Question: I am working on a task on asp.net and am idle on one aspx page, where it helps to increase/decrease the calendar cell, I just wanted to know the value of a variable by debugging so that , i will know what to change am new to marionette and need some help to get those values so that i can go ahead with this issue, am attaching the script.
i even searched many sites to debug the backbone, got chrome plugin to debug but of no help.

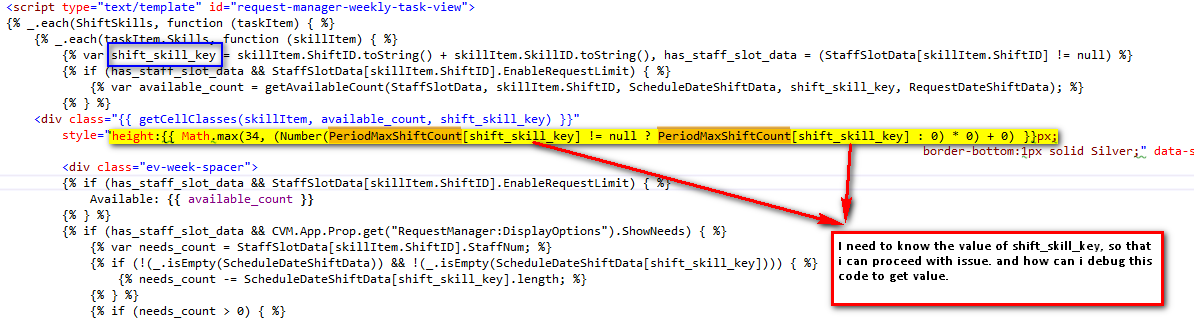
Answer: Add '<%debugger%>' at the top of your template. It will break an attached JavaScript debugger (such as Chrome's Dev Tools), when Underscore begins to populate the template.